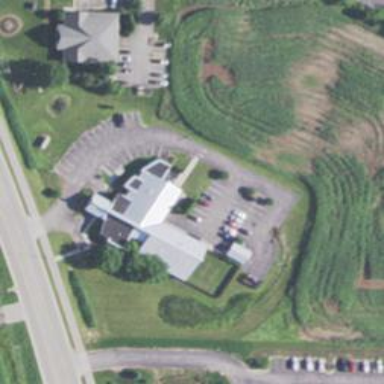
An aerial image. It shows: Building that houses veterinary clinic.